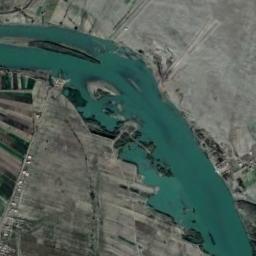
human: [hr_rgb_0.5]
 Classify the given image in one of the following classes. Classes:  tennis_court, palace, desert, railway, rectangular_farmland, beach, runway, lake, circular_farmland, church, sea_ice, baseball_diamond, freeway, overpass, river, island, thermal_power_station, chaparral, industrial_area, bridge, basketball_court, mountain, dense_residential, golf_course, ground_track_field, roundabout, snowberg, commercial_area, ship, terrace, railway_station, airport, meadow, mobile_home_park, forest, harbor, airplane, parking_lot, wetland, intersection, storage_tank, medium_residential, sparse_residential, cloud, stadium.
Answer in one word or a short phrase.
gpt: river